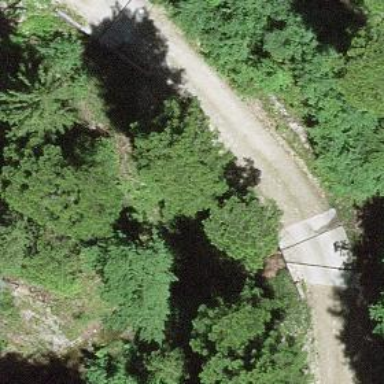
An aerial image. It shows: Culvert tunnel.